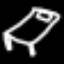
Label: bed